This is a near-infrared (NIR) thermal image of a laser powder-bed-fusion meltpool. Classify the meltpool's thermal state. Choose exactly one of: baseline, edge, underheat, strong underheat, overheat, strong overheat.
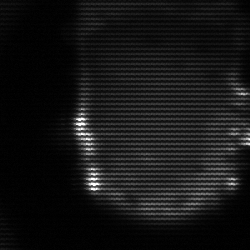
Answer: baseline